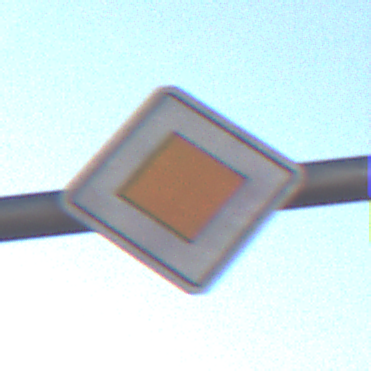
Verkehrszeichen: Vorfahrtsstrasse
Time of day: MorningAfternoon
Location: Outdoor (Nature)
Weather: Clear
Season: NotSpecified
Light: Natural